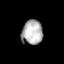
Tissue: lung
Cell type: Others
Senescence score: 0.1518
Nuclear area (px): 500
Mean DAPI intensity: 178.022